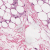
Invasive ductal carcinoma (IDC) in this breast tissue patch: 0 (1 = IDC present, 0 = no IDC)